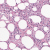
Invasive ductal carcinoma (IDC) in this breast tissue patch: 0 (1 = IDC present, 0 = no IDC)